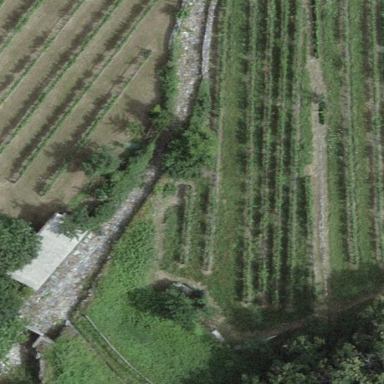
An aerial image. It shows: Vineyard growing grapes.